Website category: jobs
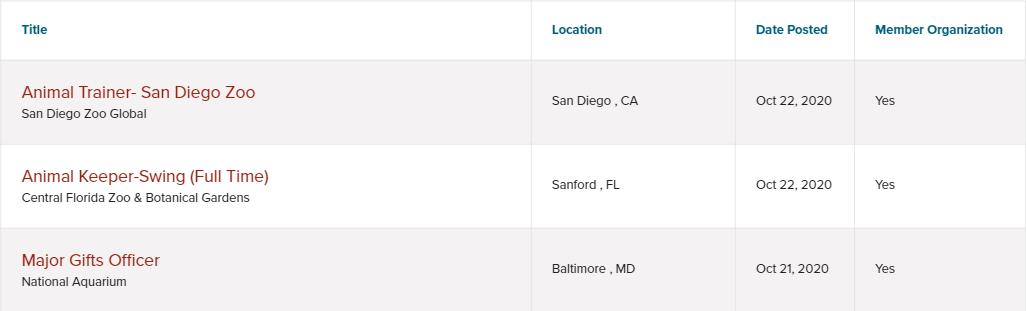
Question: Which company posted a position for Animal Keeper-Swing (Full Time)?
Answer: Central Florida Zoo & Botanical Gardens

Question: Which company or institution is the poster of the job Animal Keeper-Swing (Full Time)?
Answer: Central Florida Zoo & Botanical Gardens

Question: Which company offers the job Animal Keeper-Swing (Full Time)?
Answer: Central Florida Zoo & Botanical Gardens

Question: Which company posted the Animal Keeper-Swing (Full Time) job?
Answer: Central Florida Zoo & Botanical Gardens

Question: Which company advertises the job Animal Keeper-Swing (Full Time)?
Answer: Central Florida Zoo & Botanical Gardens

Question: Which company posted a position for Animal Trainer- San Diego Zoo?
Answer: San Diego Zoo Global

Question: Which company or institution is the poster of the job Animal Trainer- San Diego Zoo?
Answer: San Diego Zoo Global

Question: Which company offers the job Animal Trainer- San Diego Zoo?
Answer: San Diego Zoo Global

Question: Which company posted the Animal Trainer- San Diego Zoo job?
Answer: San Diego Zoo Global

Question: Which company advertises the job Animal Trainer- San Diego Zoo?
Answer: San Diego Zoo Global

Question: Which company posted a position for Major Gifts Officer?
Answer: National Aquarium

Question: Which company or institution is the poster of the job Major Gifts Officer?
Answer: National Aquarium

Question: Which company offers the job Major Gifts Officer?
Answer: National Aquarium

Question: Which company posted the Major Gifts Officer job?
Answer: National Aquarium

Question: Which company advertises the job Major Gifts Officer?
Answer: National Aquarium

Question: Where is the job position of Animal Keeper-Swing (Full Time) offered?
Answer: Sanford , FL

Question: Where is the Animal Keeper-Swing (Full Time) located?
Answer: Sanford , FL

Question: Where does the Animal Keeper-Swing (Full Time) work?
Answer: Sanford , FL

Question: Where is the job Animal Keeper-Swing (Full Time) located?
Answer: Sanford , FL

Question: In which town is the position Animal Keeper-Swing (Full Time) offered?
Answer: Sanford , FL

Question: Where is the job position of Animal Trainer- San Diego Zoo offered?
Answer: San Diego , CA

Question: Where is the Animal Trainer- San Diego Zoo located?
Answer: San Diego , CA

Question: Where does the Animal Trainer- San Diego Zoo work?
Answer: San Diego , CA

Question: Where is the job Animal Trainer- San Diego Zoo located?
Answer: San Diego , CA

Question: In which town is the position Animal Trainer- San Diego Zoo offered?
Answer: San Diego , CA

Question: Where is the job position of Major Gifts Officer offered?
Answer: Baltimore , MD

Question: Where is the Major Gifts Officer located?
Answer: Baltimore , MD

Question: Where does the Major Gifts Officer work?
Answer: Baltimore , MD

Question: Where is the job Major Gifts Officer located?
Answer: Baltimore , MD

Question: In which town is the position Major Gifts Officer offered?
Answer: Baltimore , MD

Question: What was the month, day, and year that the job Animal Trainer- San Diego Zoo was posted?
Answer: Oct 22, 2020

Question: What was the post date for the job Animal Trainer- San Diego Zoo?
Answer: Oct 22, 2020

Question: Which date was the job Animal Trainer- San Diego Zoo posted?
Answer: Oct 22, 2020

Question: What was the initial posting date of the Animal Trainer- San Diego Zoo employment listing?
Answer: Oct 22, 2020

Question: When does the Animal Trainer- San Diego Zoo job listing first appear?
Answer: Oct 22, 2020

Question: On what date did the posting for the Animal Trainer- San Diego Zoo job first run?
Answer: Oct 22, 2020

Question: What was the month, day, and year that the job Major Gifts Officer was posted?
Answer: Oct 21, 2020

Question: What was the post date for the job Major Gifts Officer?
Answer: Oct 21, 2020

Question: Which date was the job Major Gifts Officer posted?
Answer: Oct 21, 2020

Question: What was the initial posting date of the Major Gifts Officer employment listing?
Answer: Oct 21, 2020

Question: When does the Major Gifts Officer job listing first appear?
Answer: Oct 21, 2020

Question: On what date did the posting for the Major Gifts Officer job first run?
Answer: Oct 21, 2020

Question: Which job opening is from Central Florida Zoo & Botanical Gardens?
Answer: Animal Keeper-Swing (Full Time)

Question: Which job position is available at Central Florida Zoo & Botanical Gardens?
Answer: Animal Keeper-Swing (Full Time)

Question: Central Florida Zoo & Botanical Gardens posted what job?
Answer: Animal Keeper-Swing (Full Time)

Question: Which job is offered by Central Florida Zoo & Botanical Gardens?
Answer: Animal Keeper-Swing (Full Time)

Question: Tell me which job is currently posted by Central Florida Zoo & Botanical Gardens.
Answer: Animal Keeper-Swing (Full Time)

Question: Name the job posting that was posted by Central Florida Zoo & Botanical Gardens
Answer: Animal Keeper-Swing (Full Time)

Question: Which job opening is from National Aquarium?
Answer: Major Gifts Officer

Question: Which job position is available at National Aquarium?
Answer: Major Gifts Officer

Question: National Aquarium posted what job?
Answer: Major Gifts Officer

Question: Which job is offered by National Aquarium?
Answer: Major Gifts Officer

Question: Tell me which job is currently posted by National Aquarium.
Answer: Major Gifts Officer

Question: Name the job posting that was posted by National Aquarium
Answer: Major Gifts Officer

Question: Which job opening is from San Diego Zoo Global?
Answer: Animal Trainer- San Diego Zoo

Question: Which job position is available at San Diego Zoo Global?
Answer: Animal Trainer- San Diego Zoo

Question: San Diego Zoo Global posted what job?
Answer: Animal Trainer- San Diego Zoo

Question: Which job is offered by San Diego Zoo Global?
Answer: Animal Trainer- San Diego Zoo

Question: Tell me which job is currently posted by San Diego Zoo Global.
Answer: Animal Trainer- San Diego Zoo

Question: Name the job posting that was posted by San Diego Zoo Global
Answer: Animal Trainer- San Diego Zoo

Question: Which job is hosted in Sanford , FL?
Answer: Animal Keeper-Swing (Full Time)

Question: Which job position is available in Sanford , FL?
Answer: Animal Keeper-Swing (Full Time)

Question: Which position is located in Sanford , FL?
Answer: Animal Keeper-Swing (Full Time)

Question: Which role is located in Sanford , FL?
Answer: Animal Keeper-Swing (Full Time)